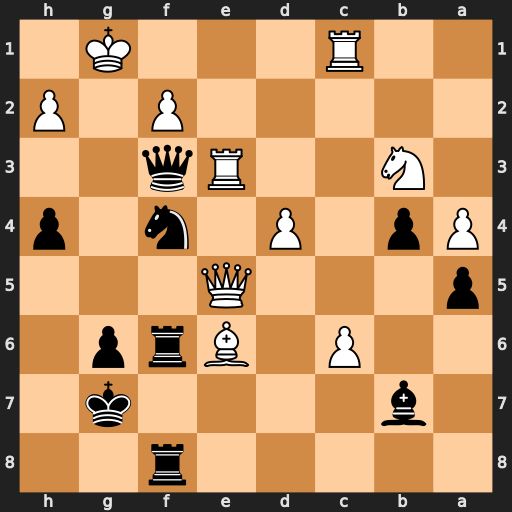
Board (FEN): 5r2/1b4k1/2P1Brp1/p3Q3/Pp1P1n1p/1N2Rq2/5P1P/2R3K1
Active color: b
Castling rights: -
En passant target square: -
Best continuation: Qg2#